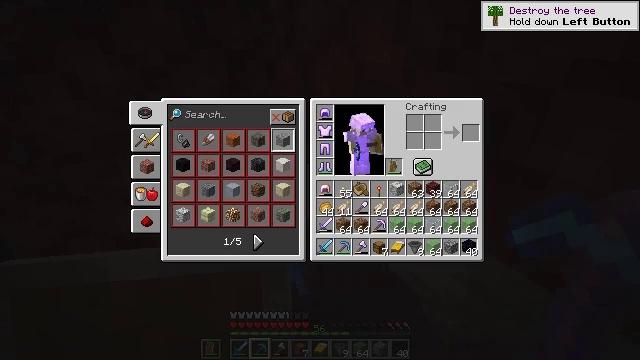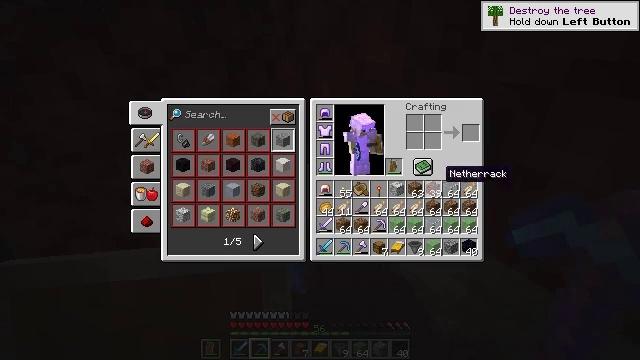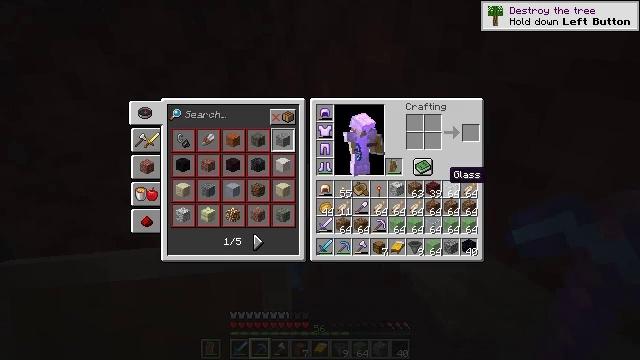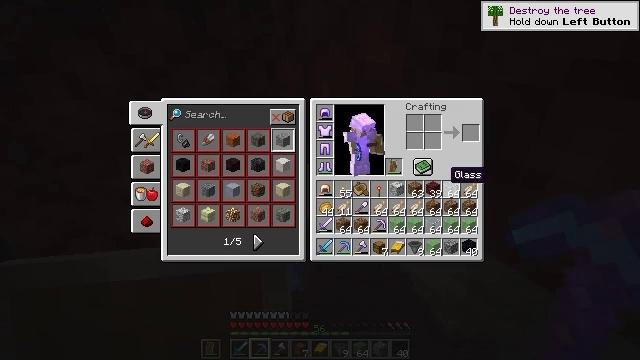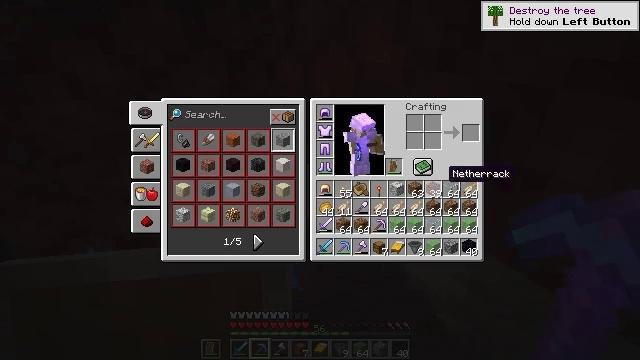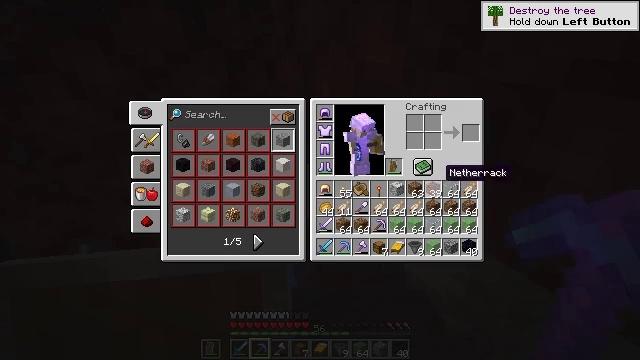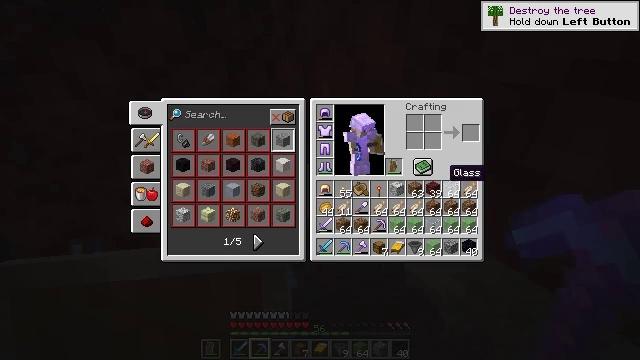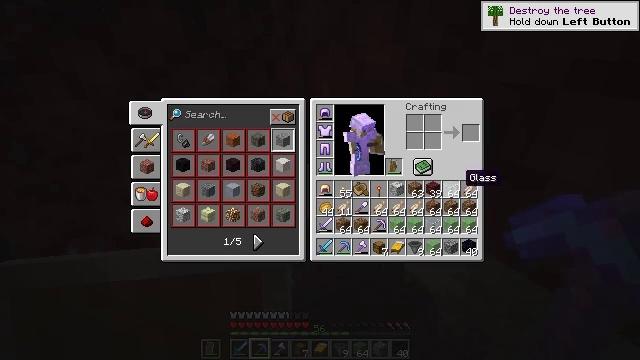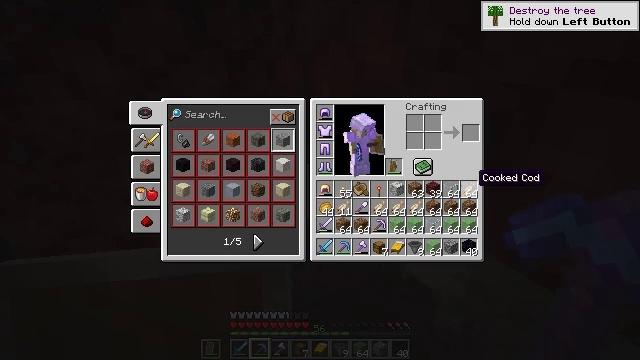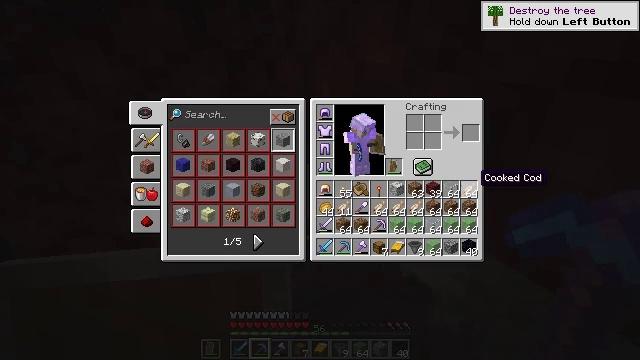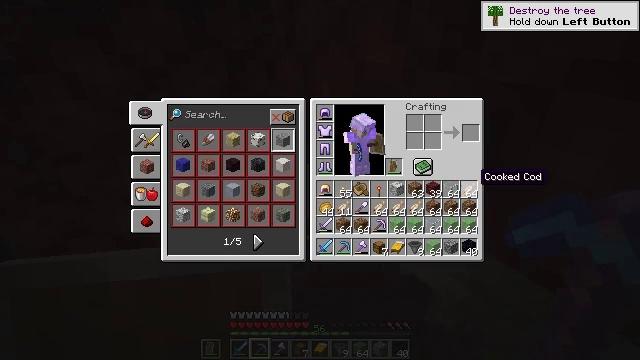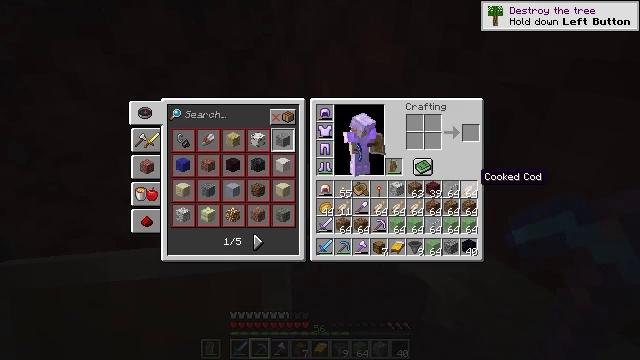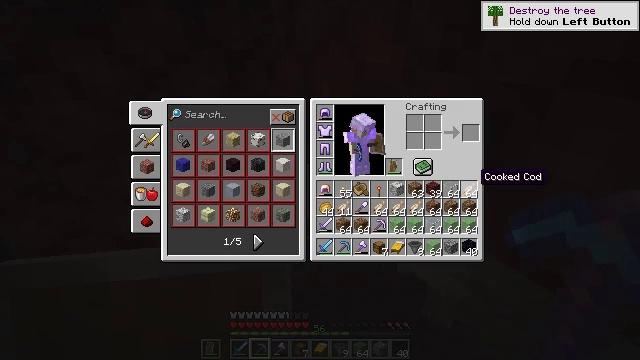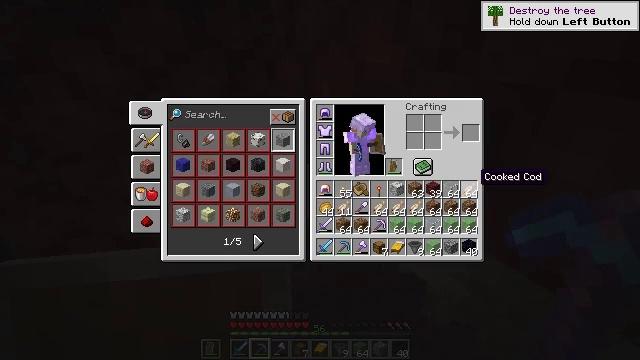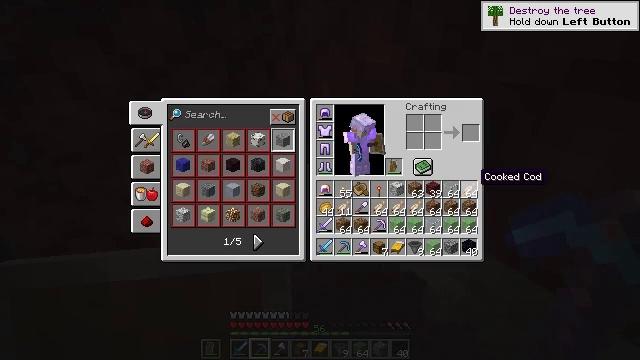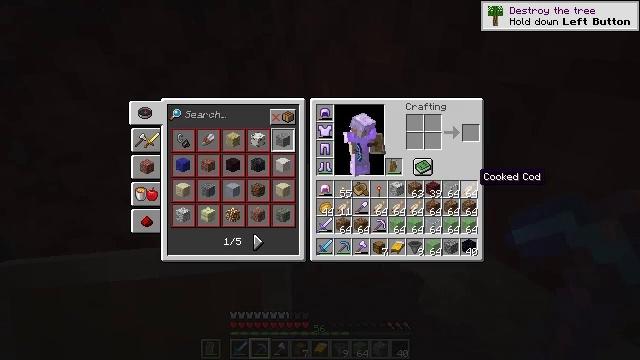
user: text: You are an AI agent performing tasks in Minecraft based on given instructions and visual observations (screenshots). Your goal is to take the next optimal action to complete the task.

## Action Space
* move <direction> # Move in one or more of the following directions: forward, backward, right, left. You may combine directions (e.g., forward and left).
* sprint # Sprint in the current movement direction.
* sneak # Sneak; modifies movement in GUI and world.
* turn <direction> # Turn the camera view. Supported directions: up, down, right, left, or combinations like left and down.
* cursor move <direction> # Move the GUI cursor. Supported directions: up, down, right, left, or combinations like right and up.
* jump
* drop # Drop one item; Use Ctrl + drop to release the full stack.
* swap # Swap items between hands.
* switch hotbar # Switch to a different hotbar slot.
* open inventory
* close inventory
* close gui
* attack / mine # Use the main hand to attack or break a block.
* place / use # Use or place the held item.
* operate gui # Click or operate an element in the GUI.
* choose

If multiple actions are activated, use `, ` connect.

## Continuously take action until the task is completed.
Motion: motion action
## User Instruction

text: Drop a cooked cod.
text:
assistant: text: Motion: cursor move right
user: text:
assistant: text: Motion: no_op
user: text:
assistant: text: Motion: no_op
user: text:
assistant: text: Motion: no_op
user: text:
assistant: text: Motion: no_op
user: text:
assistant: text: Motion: no_op
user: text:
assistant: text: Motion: cursor move right
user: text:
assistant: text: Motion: cursor move right
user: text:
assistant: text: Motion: no_op
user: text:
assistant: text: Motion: no_op
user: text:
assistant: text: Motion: no_op
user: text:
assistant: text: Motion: no_op
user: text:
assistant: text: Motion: no_op
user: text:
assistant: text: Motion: no_op
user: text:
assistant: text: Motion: no_op
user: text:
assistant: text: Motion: no_op
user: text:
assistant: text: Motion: no_op
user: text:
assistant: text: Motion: no_op
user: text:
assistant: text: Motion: no_op
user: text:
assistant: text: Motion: no_op
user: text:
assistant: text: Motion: no_op
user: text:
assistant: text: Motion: no_op
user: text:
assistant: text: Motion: no_op
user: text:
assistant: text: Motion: no_op
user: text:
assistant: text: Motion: no_op
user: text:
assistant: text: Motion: sprint
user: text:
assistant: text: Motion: sprint
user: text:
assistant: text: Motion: sprint
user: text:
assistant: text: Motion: sprint
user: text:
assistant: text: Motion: sprint